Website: bh-photo
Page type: account-selection
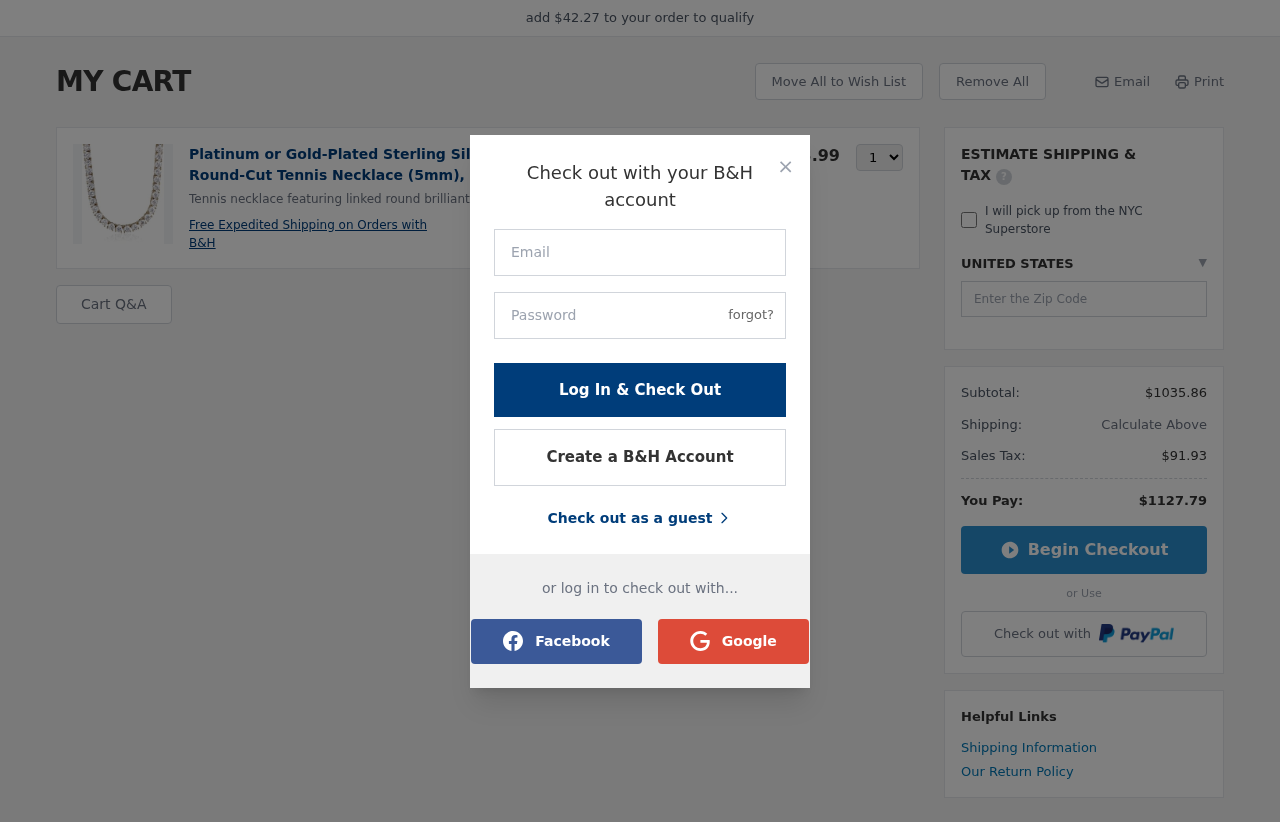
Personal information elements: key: PII_COUNTRY
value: UNITED STATES
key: PII_LOGIN_USERNAME
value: shirleyyates1
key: PII_POSTCODE
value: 24746
Product elements: key: PRODUCT1_DESC
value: Tennis necklace featuring linked round brilliant cut Swarovski zirconia
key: PRODUCT1_NAME
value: Platinum or Gold-Plated Sterling Silver Swarovski Zirconia Round-Cut Tennis Necklace (5mm), 17"
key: PRODUCT1_PRICE
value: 73.99
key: PRODUCT1_QUANTITY
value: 1
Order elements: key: ORDER_SUBTOTAL
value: $1035.86
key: ORDER_TAX
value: $91.93
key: ORDER_TOTAL
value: $1127.79
Other elements: key: AMOUNT_TO_QUALIFY
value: $42.27